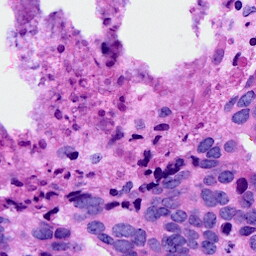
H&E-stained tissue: Breast